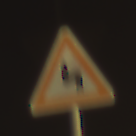
Verkehrszeichen: DoppelkurveZunaechstLinks
Umgebung: Outdoor, Urban
Tageszeit: Night
Wetter: PartlyCloudy
Licht: Artificial
Jahreszeit: NotSpecified
Kontrast: HighContrast